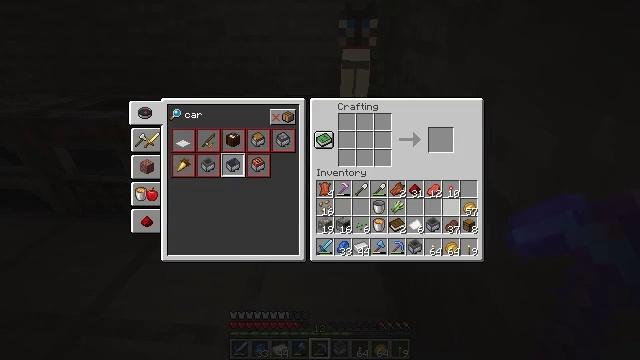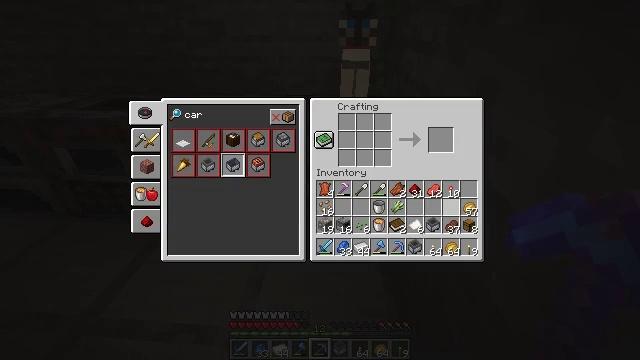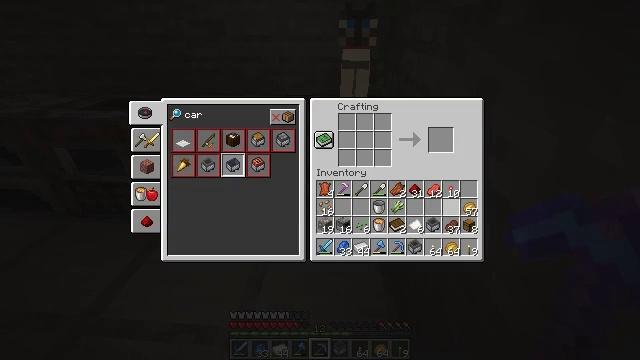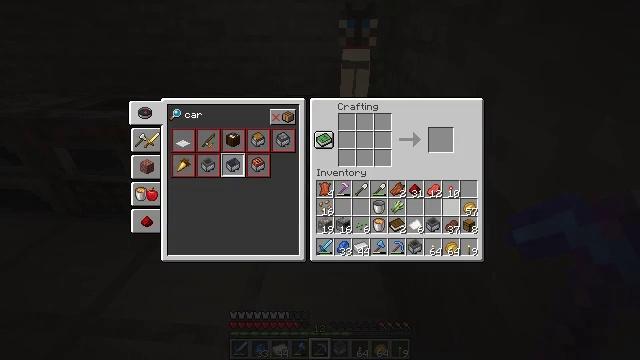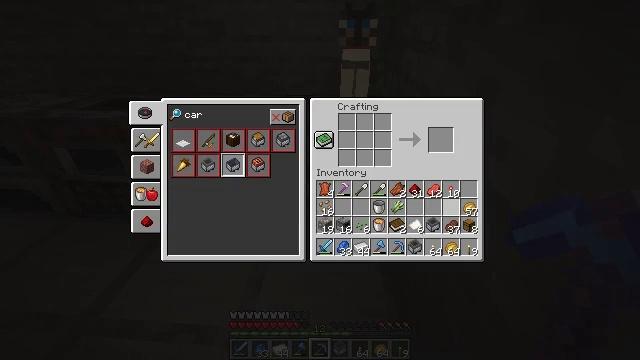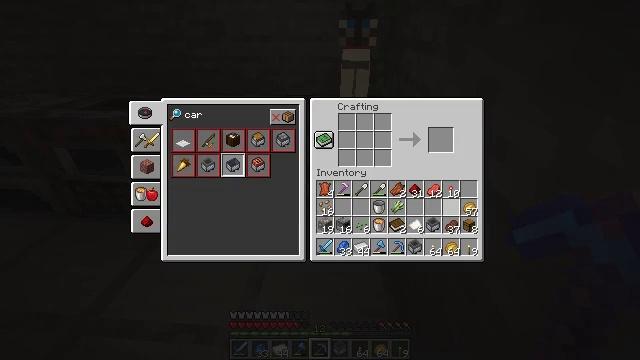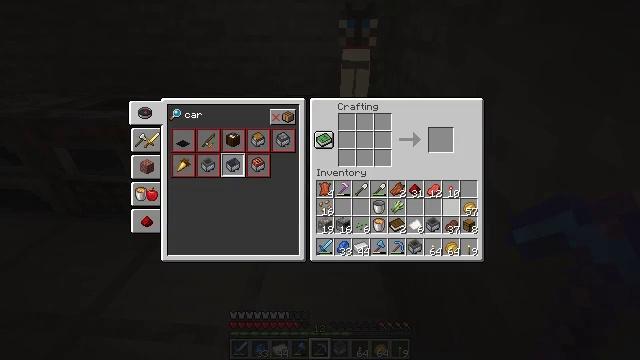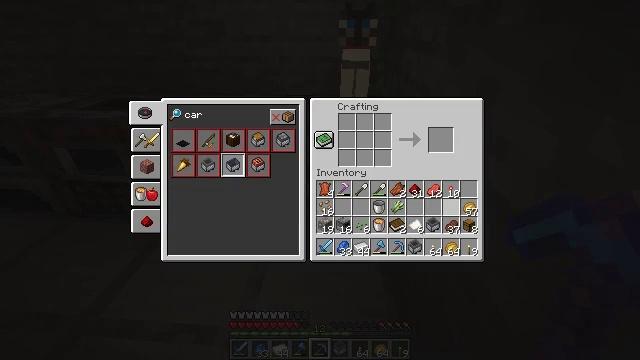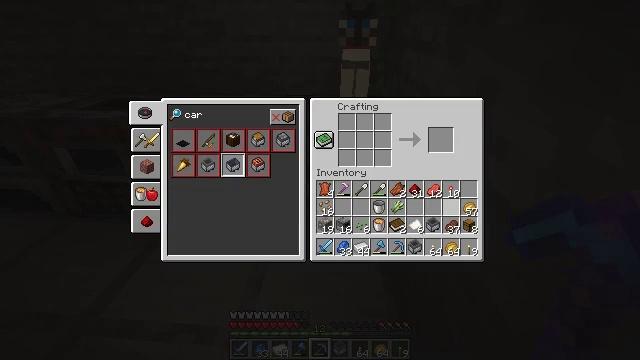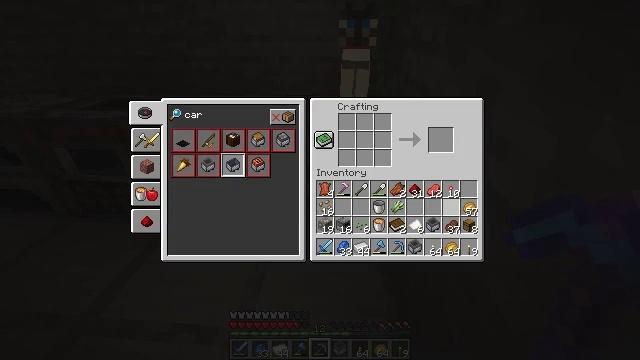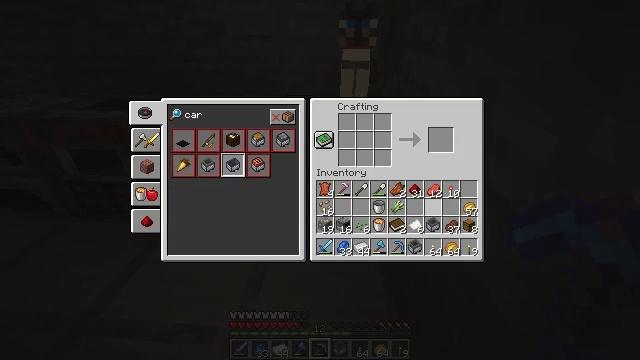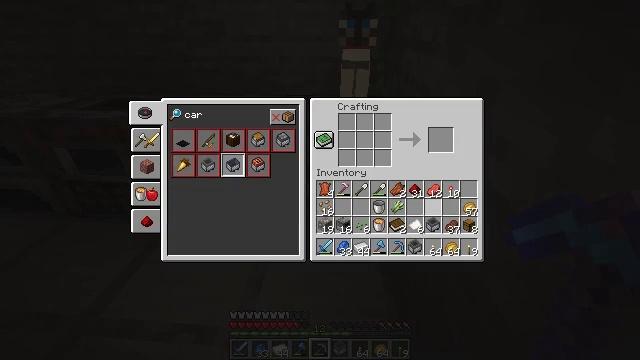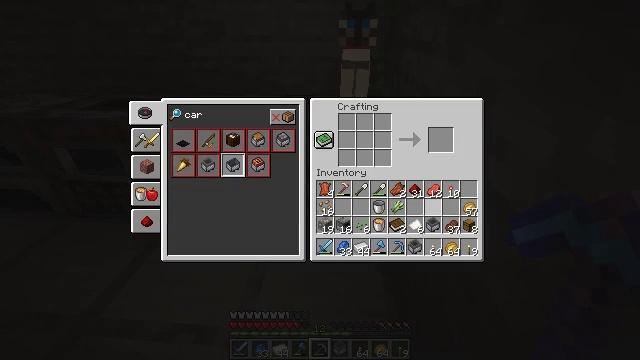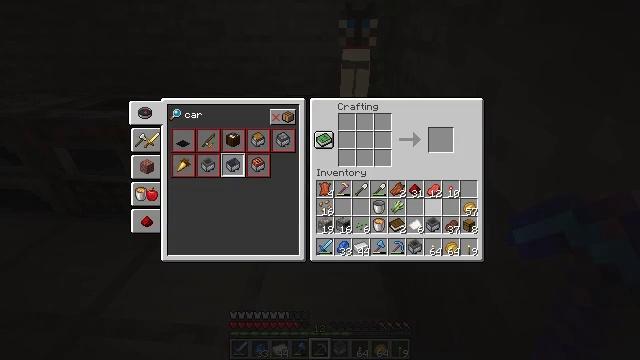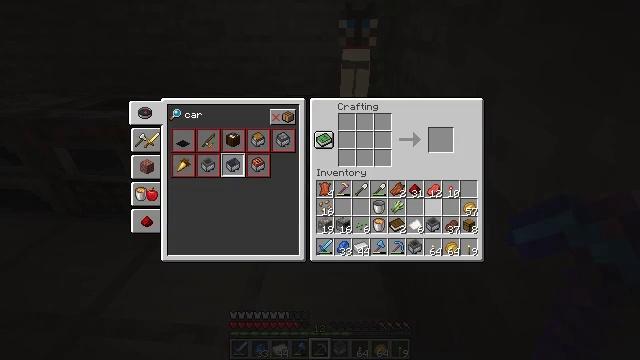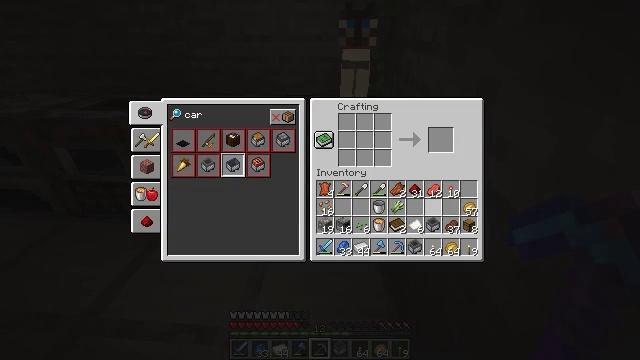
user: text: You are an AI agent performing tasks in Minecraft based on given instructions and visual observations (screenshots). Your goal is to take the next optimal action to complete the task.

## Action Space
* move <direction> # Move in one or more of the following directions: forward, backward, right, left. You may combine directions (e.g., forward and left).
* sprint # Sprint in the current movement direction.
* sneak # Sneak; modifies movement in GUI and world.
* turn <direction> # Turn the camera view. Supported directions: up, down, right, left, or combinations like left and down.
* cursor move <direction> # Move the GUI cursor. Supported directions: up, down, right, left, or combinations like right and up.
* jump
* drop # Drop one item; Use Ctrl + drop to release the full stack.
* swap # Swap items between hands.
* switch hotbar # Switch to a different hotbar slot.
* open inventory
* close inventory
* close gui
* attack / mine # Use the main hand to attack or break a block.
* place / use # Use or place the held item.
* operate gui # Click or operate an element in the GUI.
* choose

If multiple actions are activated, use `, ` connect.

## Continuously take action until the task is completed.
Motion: motion action
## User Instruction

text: Remove a diamond pickaxe from the inventory.
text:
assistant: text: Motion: no_op
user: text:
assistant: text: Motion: no_op
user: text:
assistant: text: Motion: no_op
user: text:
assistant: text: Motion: no_op
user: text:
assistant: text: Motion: no_op
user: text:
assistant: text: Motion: no_op
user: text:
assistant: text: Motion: no_op
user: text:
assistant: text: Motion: no_op
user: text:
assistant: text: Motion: no_op
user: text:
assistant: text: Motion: turn left and down
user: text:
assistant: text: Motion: no_op
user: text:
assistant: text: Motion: no_op
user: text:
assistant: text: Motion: no_op
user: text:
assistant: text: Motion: no_op
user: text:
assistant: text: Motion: no_op
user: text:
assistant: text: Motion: no_op
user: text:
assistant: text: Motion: no_op
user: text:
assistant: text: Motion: no_op
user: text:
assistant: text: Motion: no_op
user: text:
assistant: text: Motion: no_op
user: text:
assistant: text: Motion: no_op
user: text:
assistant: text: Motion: no_op
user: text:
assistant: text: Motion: no_op
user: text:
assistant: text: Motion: no_op
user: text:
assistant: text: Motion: no_op
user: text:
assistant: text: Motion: no_op
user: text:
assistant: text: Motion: no_op
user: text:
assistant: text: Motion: no_op
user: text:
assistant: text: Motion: no_op
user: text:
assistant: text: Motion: no_op